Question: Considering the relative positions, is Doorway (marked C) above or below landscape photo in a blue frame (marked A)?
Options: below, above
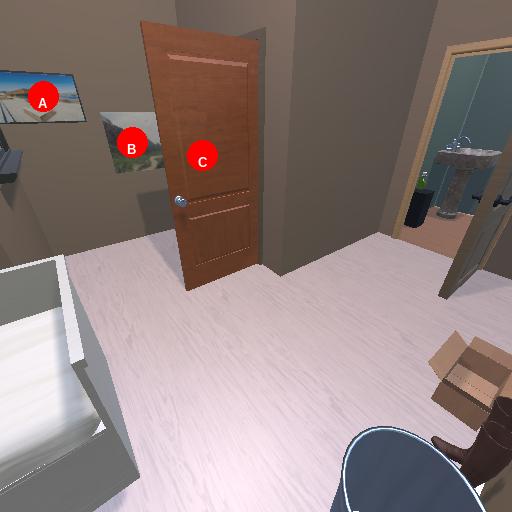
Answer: below